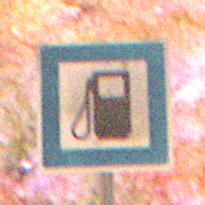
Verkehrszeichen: Tankstelle
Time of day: Night
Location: Outdoor (Nature)
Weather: Clear
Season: NotSpecified
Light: Natural